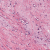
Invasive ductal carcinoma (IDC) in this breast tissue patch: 0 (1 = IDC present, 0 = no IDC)